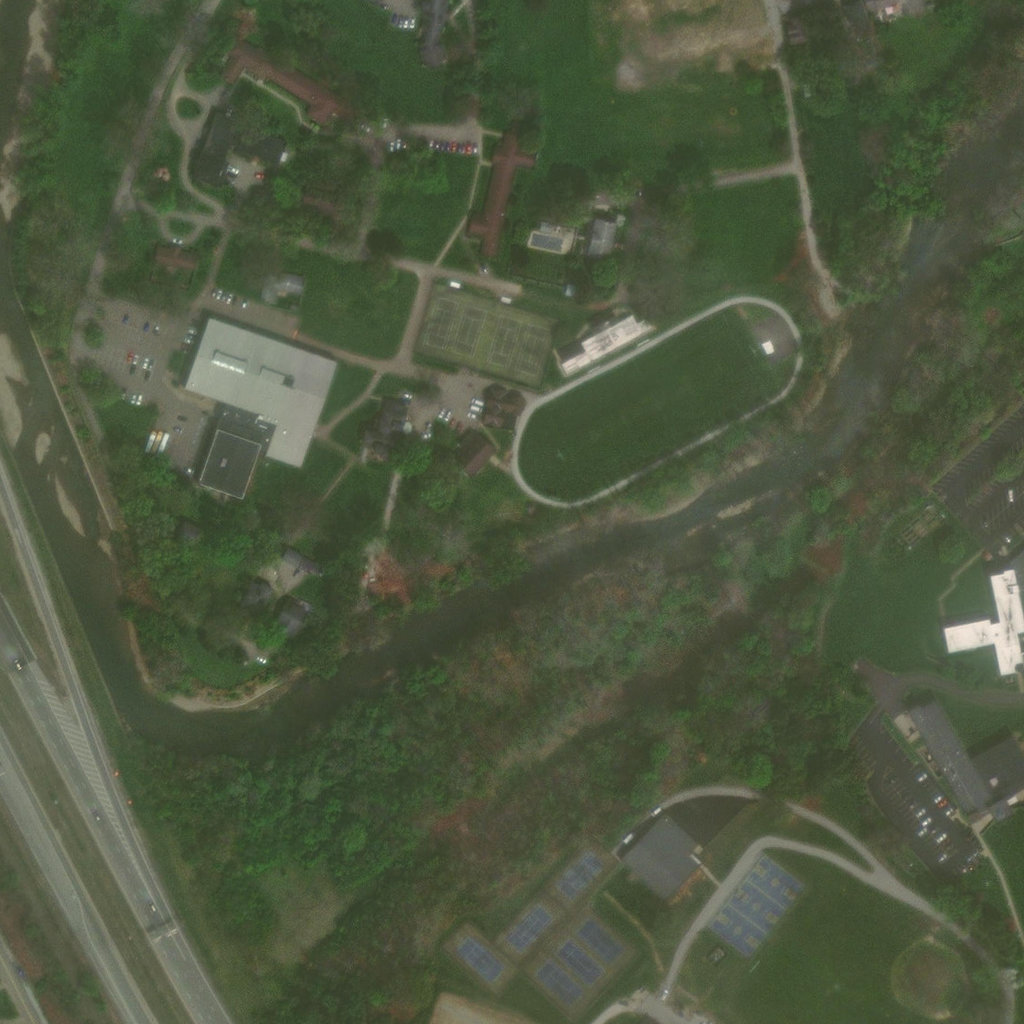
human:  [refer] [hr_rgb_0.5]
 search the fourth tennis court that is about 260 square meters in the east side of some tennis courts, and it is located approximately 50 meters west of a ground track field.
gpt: <box>[[41, 29, 45, 34, 0]]</box>

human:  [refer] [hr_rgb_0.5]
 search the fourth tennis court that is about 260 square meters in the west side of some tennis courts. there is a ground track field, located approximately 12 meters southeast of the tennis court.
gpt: <box>[[50, 32, 53, 37, 0]]</box>

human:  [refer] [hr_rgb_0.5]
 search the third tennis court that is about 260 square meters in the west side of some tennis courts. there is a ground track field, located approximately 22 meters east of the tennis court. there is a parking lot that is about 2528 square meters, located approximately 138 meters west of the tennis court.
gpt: <box>[[47, 31, 51, 36, 0]]</box>